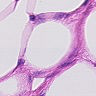
Metastatic tissue present: no